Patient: sex M, age 66
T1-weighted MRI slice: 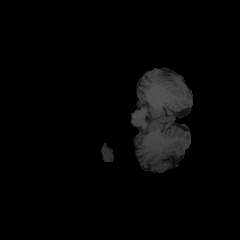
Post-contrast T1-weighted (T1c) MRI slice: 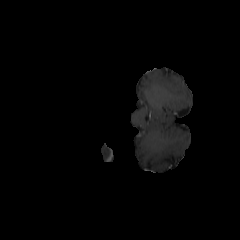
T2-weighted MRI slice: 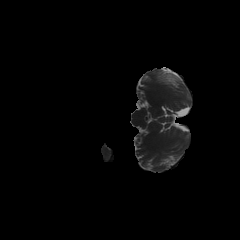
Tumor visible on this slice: no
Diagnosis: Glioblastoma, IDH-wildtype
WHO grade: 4